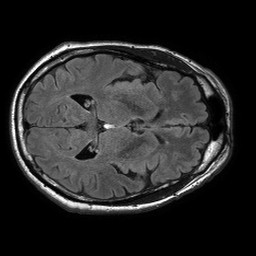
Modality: FLAIR
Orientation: axial
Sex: male
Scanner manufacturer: philips
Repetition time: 11 s
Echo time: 0.125 s